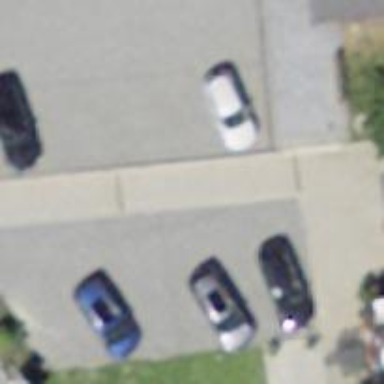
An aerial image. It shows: Paved parking aisle used as service road.